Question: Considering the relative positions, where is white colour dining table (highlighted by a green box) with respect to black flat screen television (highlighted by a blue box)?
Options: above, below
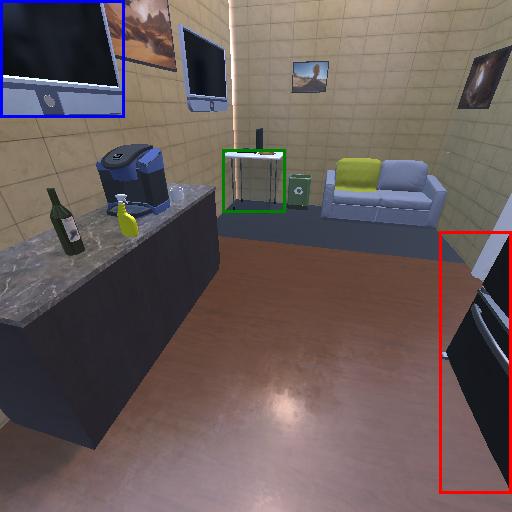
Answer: above